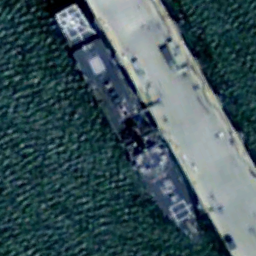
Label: destroyer